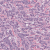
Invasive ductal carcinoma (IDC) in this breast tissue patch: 1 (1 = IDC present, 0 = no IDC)